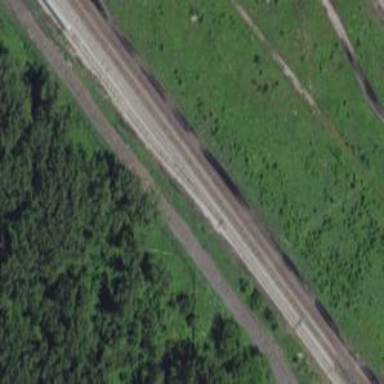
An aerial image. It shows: Railway siding with rails.